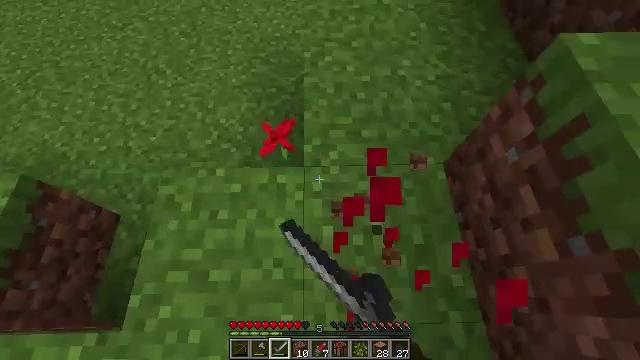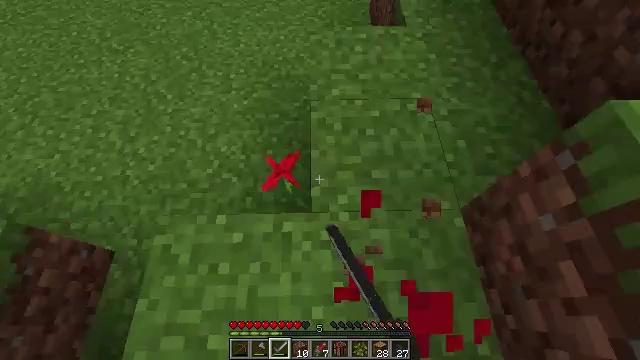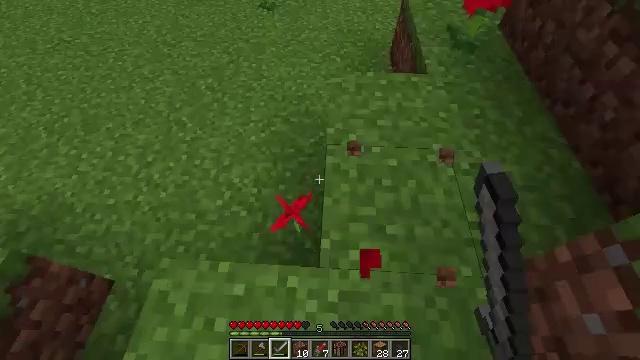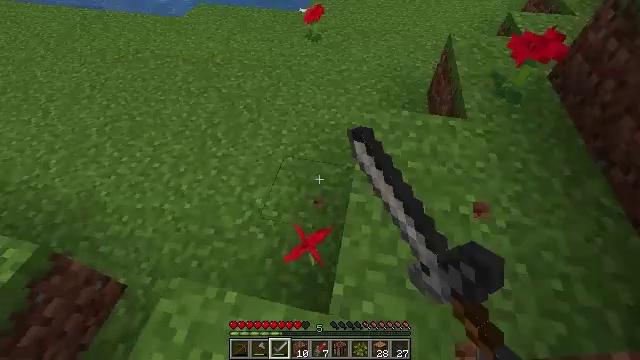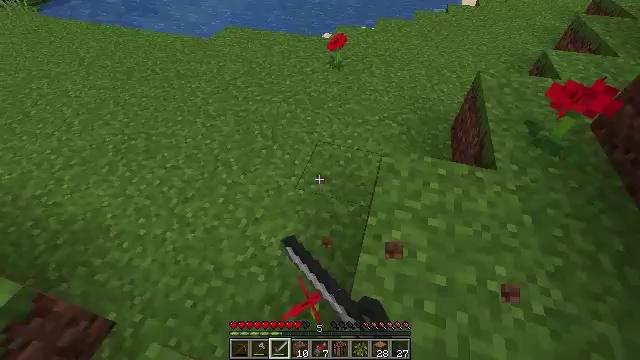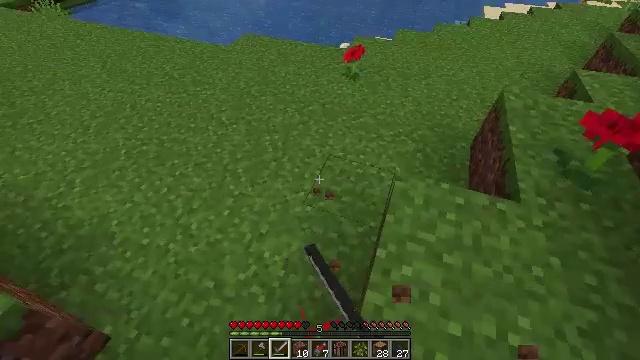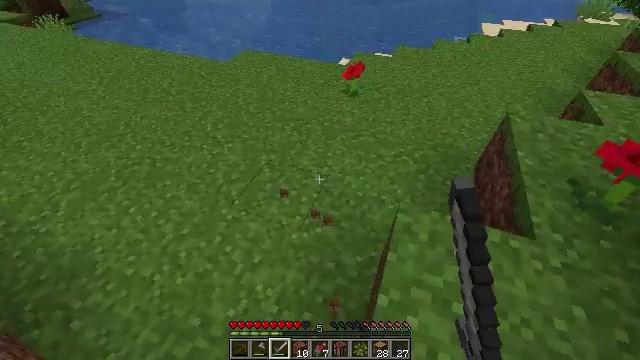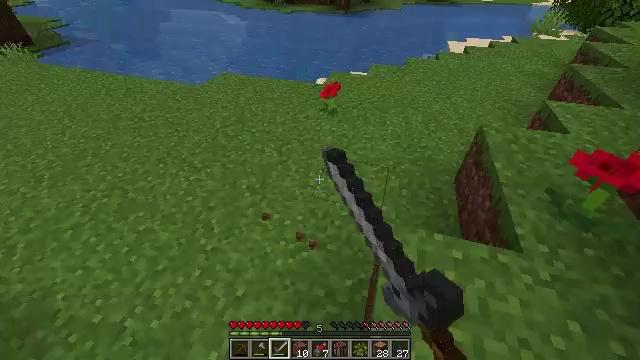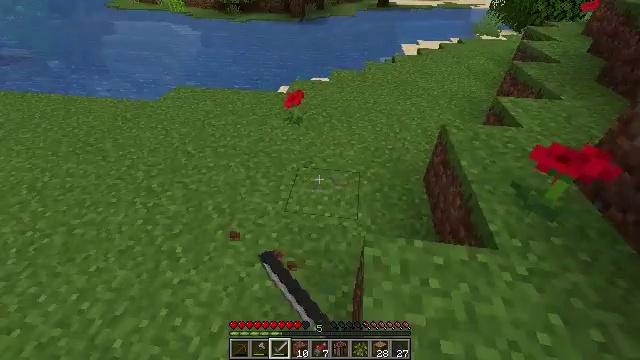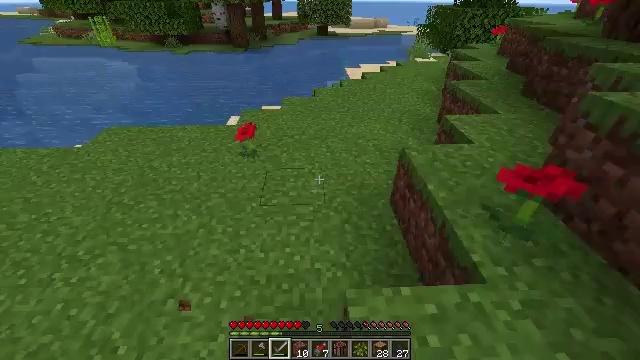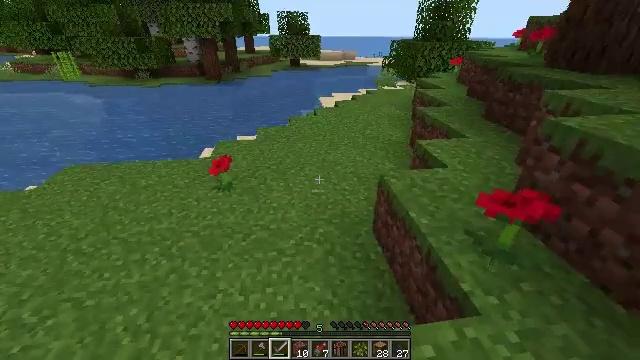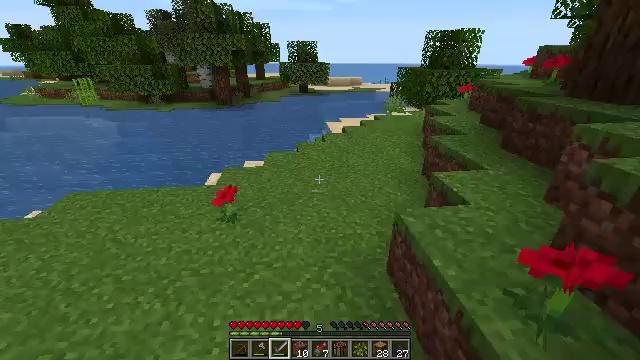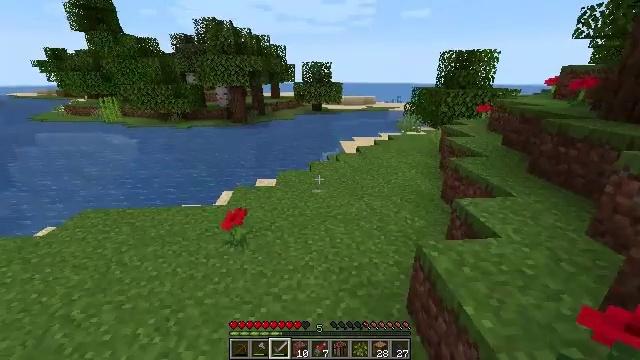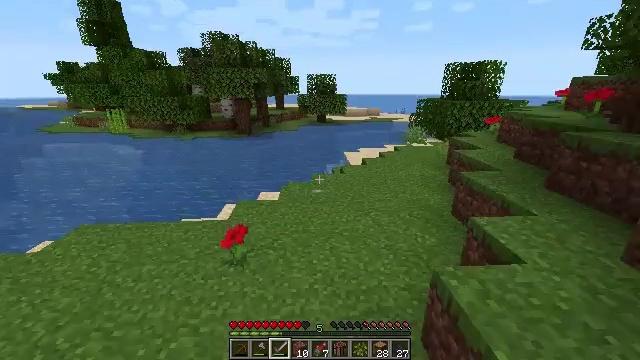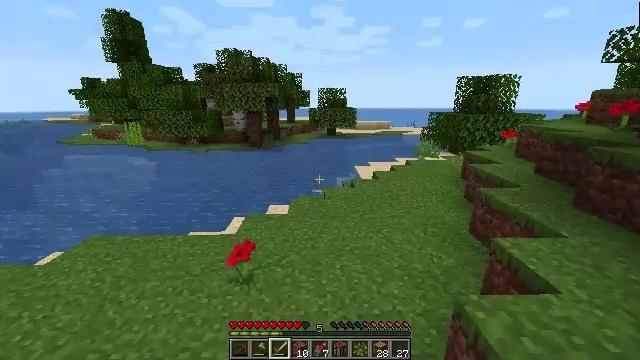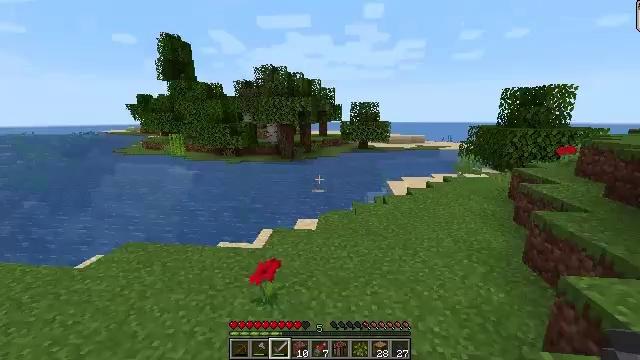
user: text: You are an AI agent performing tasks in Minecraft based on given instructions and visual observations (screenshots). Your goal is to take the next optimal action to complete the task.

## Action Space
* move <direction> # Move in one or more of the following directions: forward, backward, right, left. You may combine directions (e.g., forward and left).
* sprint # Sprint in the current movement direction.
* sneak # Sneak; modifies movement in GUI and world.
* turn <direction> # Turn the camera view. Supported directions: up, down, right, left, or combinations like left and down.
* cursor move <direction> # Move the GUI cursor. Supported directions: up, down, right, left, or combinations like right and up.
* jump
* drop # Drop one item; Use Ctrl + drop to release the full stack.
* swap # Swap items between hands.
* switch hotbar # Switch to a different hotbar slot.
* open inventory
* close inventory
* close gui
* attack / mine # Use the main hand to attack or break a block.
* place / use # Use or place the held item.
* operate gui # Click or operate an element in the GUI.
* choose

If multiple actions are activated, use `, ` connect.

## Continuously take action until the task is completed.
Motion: motion action
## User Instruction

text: Break the poppy plant.
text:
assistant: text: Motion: move forward, turn up, attack / mine
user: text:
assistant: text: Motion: move forward, turn left and up, attack / mine
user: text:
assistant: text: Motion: move forward, turn left and up, attack / mine
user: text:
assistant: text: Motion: move forward, turn left and up, attack / mine
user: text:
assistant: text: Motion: move forward, turn left and up, attack / mine
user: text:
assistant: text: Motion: move forward, turn up, attack / mine
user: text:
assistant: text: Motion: move forward, turn right and up
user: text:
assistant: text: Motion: move forward, turn right and up
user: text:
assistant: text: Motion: move forward, turn right and up
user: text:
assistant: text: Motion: move forward, turn right and up
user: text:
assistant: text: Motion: move forward, turn left and up
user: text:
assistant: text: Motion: move forward, turn left and up
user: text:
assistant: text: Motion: move forward, turn up
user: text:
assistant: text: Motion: move forward, turn left and up
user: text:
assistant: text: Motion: move forward, turn left and up
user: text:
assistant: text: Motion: move forward, turn left and down
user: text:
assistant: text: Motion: move forward, turn left and down, attack / mine
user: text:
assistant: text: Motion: move forward, turn left and down, attack / mine
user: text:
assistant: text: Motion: move forward, turn left and down, attack / mine
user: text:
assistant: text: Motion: move forward, attack / mine
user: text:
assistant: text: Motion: move forward, attack / mine
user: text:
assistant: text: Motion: move forward, attack / mine
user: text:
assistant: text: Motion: move forward, turn right and down, attack / mine
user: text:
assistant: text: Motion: move forward, turn right and down, attack / mine
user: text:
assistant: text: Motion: move forward, turn right and down, attack / mine
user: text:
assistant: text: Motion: move forward, turn right, attack / mine
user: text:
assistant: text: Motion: move forward, turn right, attack / mine
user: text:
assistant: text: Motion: move forward, turn right and up, attack / mine
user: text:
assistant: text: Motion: move forward, turn right and up, attack / mine
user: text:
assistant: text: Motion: move forward, turn right and up, attack / mine